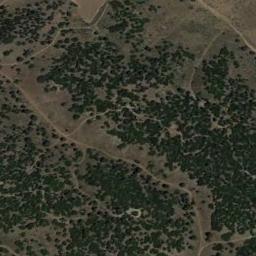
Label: chaparral